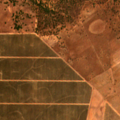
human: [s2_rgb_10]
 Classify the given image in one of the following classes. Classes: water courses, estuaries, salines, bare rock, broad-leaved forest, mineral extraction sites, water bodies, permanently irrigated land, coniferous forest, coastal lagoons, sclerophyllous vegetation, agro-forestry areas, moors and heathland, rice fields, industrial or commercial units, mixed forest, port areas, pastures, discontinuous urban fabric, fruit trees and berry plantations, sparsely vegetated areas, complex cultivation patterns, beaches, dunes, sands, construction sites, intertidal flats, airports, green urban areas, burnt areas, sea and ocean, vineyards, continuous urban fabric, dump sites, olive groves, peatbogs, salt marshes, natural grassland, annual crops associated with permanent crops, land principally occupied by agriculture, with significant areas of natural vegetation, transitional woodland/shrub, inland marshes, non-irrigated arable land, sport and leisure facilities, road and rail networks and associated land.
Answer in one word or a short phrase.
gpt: non-irrigated arable land, olive groves, agro-forestry areas, transitional woodland/shrub